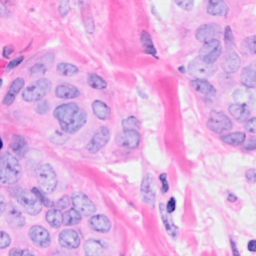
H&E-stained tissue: Breast